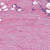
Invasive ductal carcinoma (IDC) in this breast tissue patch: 1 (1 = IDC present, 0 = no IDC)